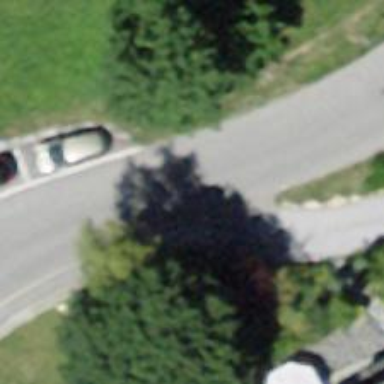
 with the right one having asphalt surface and the left one covered with grass paver."